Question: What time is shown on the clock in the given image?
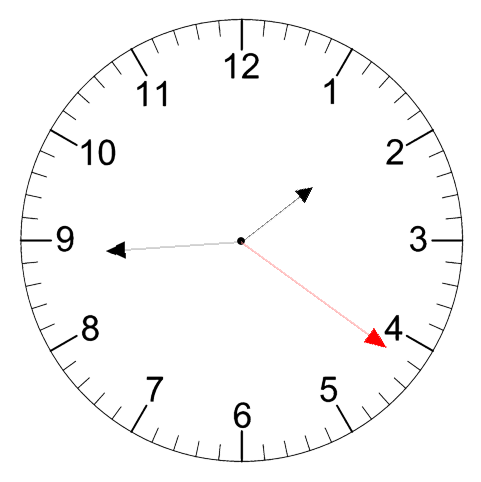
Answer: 01:44:21